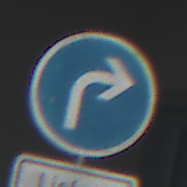
Verkehrszeichen: VorgeschriebeneFahrtrichtungRechts
Zusatzzeichen unten: BesondereFahrzeugeUndTransportgueter5
Umgebung: Outdoor, Urban
Tageszeit: MorningAfternoon
Wetter: Clear
Licht: Natural
Jahreszeit: NotSpecified
Kontrast: HighContrast